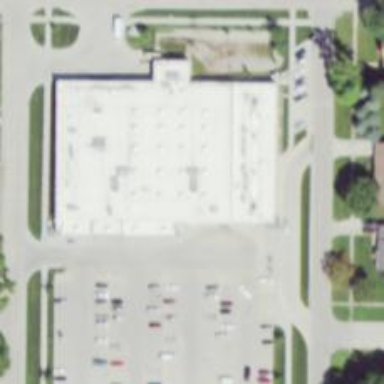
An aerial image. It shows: Pharmacy providing healthcare services.